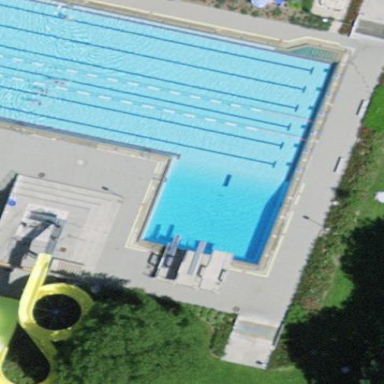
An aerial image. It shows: Plunge swimming pool located in leisure land.